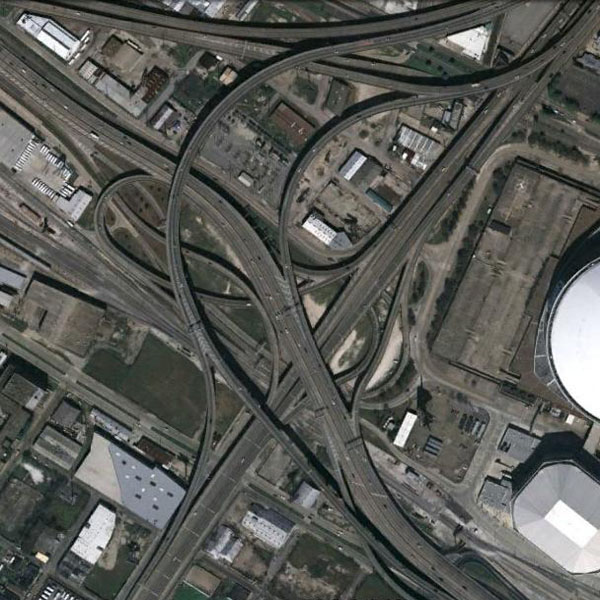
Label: Viaduct